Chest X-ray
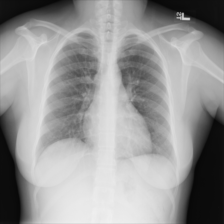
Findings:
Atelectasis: negative
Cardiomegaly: negative
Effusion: negative
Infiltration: negative
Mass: negative
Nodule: negative
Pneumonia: negative
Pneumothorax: negative
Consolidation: negative
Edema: negative
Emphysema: negative
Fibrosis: negative
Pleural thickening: negative
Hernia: negative